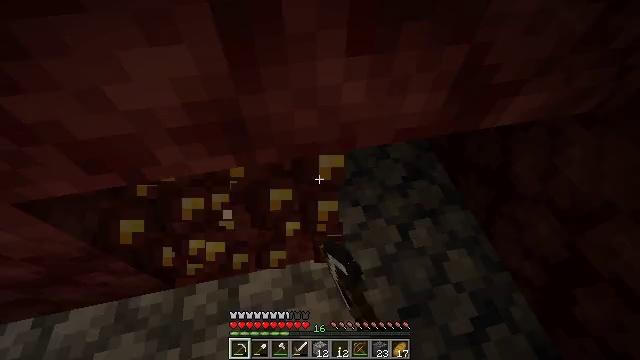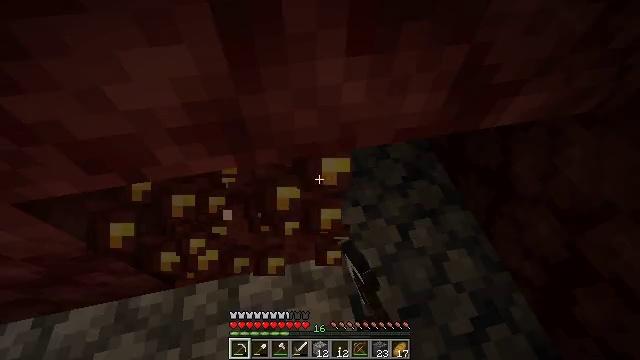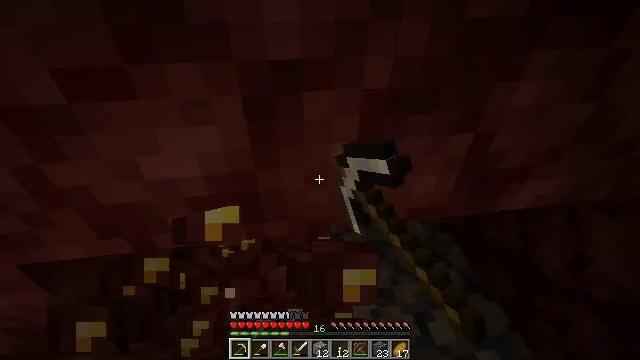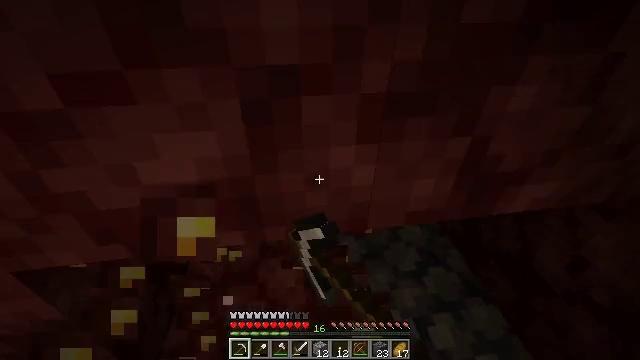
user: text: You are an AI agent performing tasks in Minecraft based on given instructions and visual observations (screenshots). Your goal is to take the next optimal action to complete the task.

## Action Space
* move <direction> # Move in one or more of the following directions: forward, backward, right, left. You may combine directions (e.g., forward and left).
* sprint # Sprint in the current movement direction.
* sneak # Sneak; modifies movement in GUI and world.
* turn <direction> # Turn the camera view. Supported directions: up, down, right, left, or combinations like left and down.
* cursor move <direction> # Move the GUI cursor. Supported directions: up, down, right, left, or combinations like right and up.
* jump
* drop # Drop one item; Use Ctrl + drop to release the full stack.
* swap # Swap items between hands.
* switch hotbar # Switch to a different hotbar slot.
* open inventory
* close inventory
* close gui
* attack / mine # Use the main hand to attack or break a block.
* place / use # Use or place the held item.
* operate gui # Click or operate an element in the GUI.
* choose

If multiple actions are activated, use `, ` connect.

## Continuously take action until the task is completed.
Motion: motion action
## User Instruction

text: Find and mine nether gold ore.
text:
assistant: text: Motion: attack / mine
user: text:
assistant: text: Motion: turn left and up, attack / mine
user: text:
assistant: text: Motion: no_op
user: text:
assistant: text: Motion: no_op